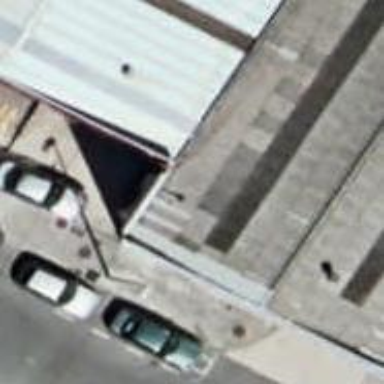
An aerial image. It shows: Warehouse building.